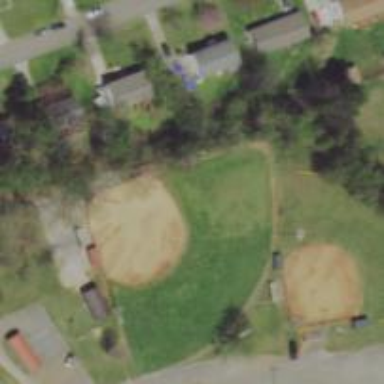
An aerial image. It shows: Baseball pitch for leisure land.